Question: I have a chart control on my page which has the ability to 'drill down.' I use image maps to delineate possible drill points. All of this code works perfectly fine under latest Chrome and latest Internet Explorer.

So, looking at the above image, on the left in the console you see three entries.
- - -
My right monitor is currently displaying Entry 3's chart, and inspecting the HTML markup I see that Entry 3's map has been loaded.
Yet, if you look in the lower left hand corner of my right monitor, you see javascript:DrillChart('1489'). This method is part of Entry 2 -- NOT entry 1/3.
'''
function UndoDrillDown() {
$('#ChartLoading').show();
$.ajax({
url: '../Chart/UndoDrillDown',
data: { ReportID: reportID },
datatype: 'json',
success: Reload
});
}
function Reload(htmlImageMap) {
//Remove the old image map and then add a fresh one.
console.log(htmlImageMap);
//$('#HistoricalChartDialog').children("map").remove();
$('#HistoricalChartMap').remove();
$(htmlImageMap).appendTo('#HistoricalChartDialog');
//Fetch image associated with new image imap.
var reportID = parseInt($('#ReportSelector').val());
$('#HistoricalChart').bind('load', function () {
$(this).unbind('load');
//When drilling down it does not make sense to continue showing the old tooltip after clicking.
$('#CustomTooltip').hide();
$('#ChartLoading').hide();
$(this).show();
}).bind('error', function () {
$(this).unbind('error');
$('#ChartLoading').hide();
$('#ChartLoadingError').show();
}).attr('src', '../Chart/HistoricalChart?ReportID=' + reportID + '&cacheBuster=' + new Date().getTime());
}
'''
I have tried removing my image map in multiple different ways. As far as I can tell the image map has been removed, but FireFox still remembers the old data.
EDIT: If I hide HistoricalChart before showing it again then it works properly in FireFox... I'd like to avoid the flicker if possible, though.
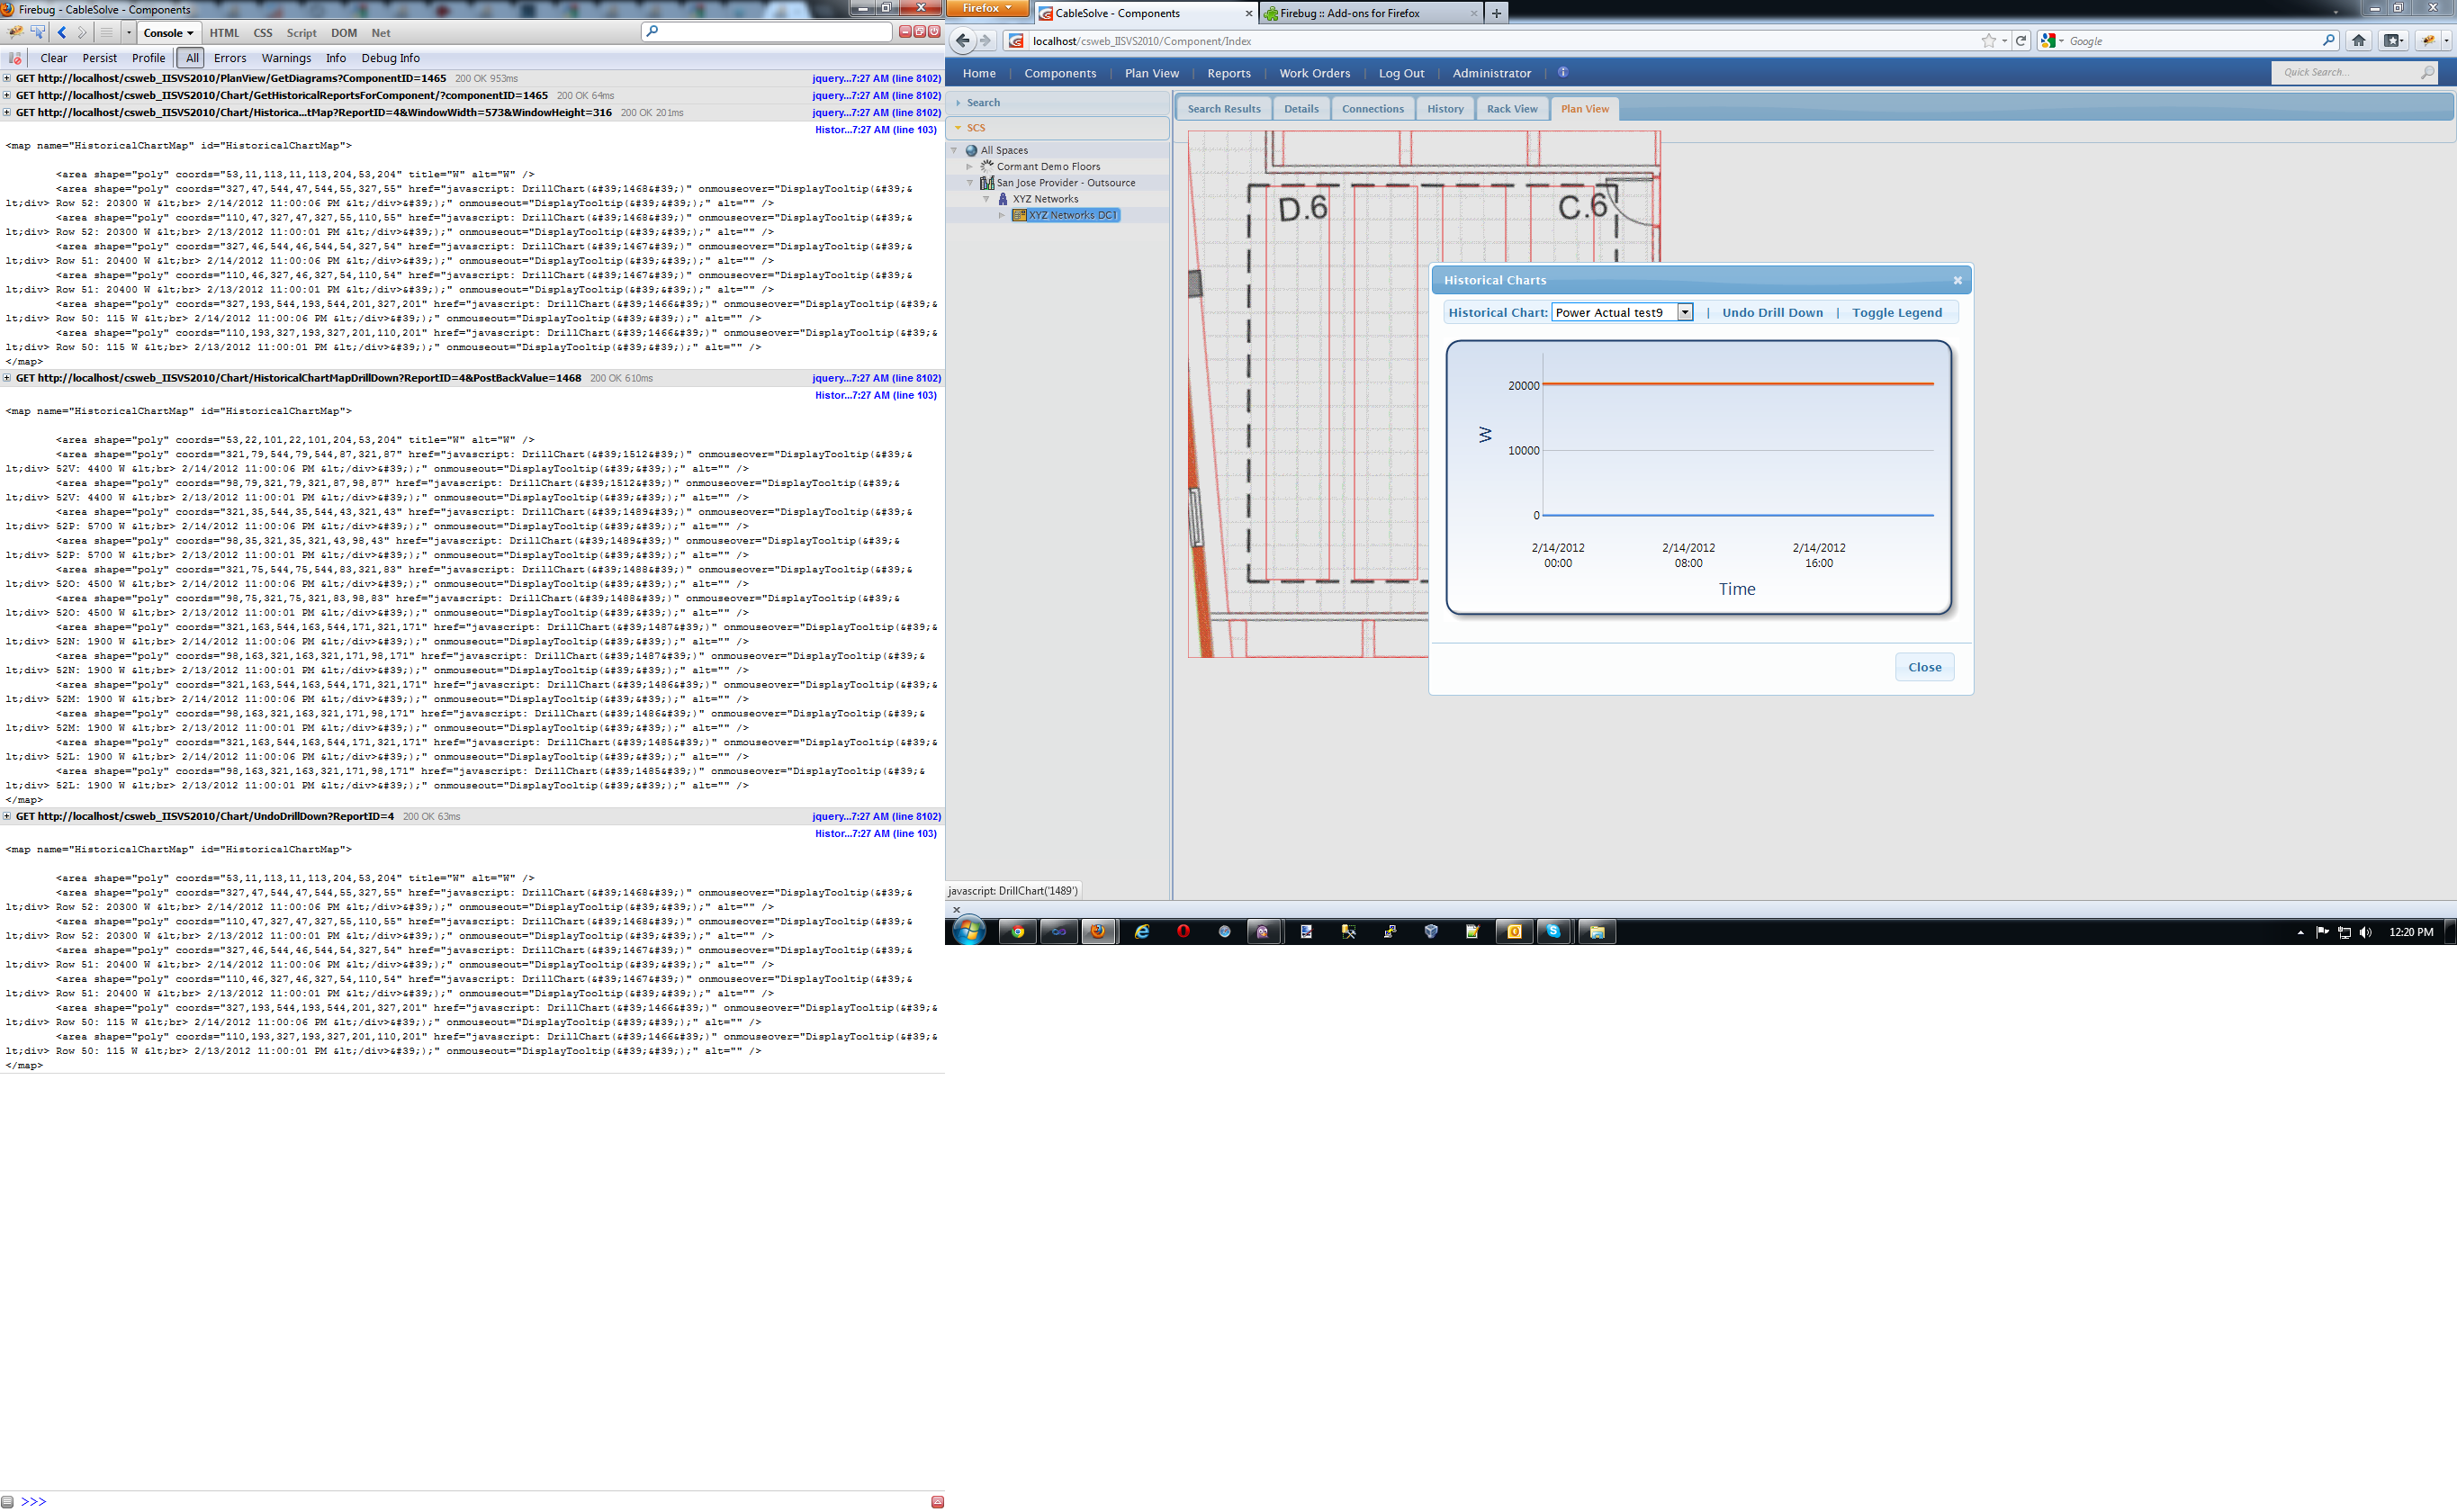
Answer: This looks like <URL> but that's fixed in Firefox 10. What Firefox version are you running?
If you do need to work around it in old Firefox versions, removing all the '<area>' elements from the '<map>' before removing the '<map>' would also work.